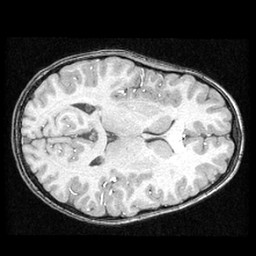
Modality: T1w
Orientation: axial
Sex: female
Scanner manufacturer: ge
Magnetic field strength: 1.5 T
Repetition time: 21 s
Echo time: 0.008 s